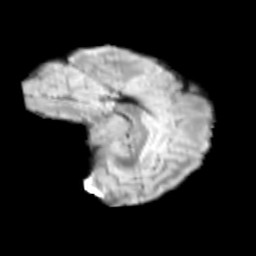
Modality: T2w
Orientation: sagittal
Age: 11
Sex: male
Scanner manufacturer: siemens
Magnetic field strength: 3 T
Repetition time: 3.8 s
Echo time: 0.07 s